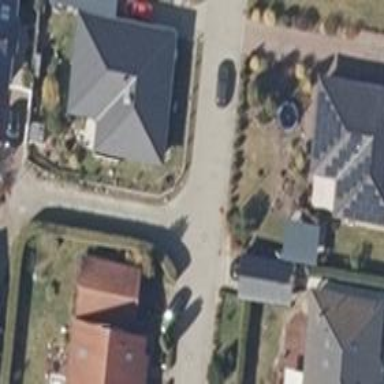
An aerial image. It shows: Residential road.